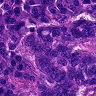
Metastatic tissue present: yes